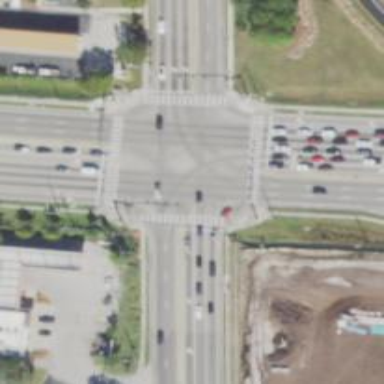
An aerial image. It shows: Marked crossing on footway.